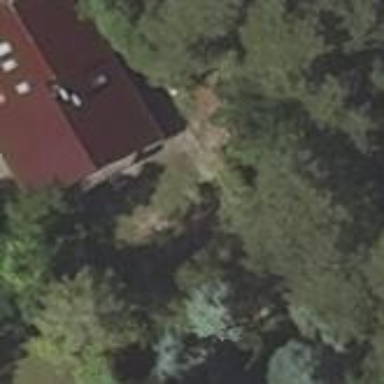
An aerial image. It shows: Detached building.